Aerial crown-view tile of a tropical tree (Barro Colorado Island, Panama), acquired 20250217:
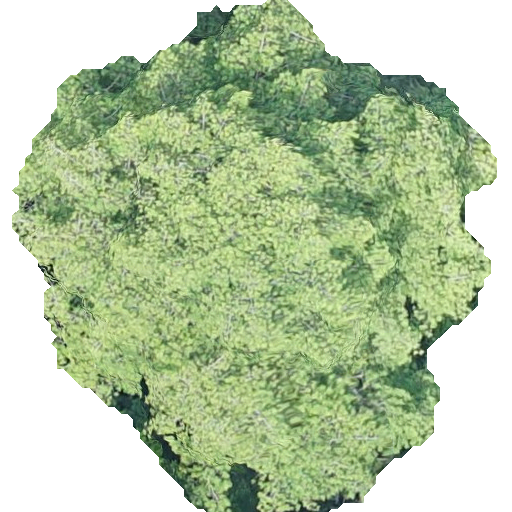
Species: Virola surinamensis
GBIF accepted scientific name: Virola surinamensis
Crown area: 256.49 m²